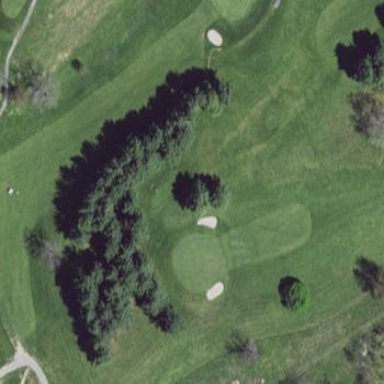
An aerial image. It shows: Golf fairway surrounded by grass.